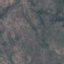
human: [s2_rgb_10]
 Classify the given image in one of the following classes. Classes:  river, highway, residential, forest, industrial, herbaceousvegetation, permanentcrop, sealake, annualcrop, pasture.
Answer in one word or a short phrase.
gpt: HerbaceousVegetation